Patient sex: M
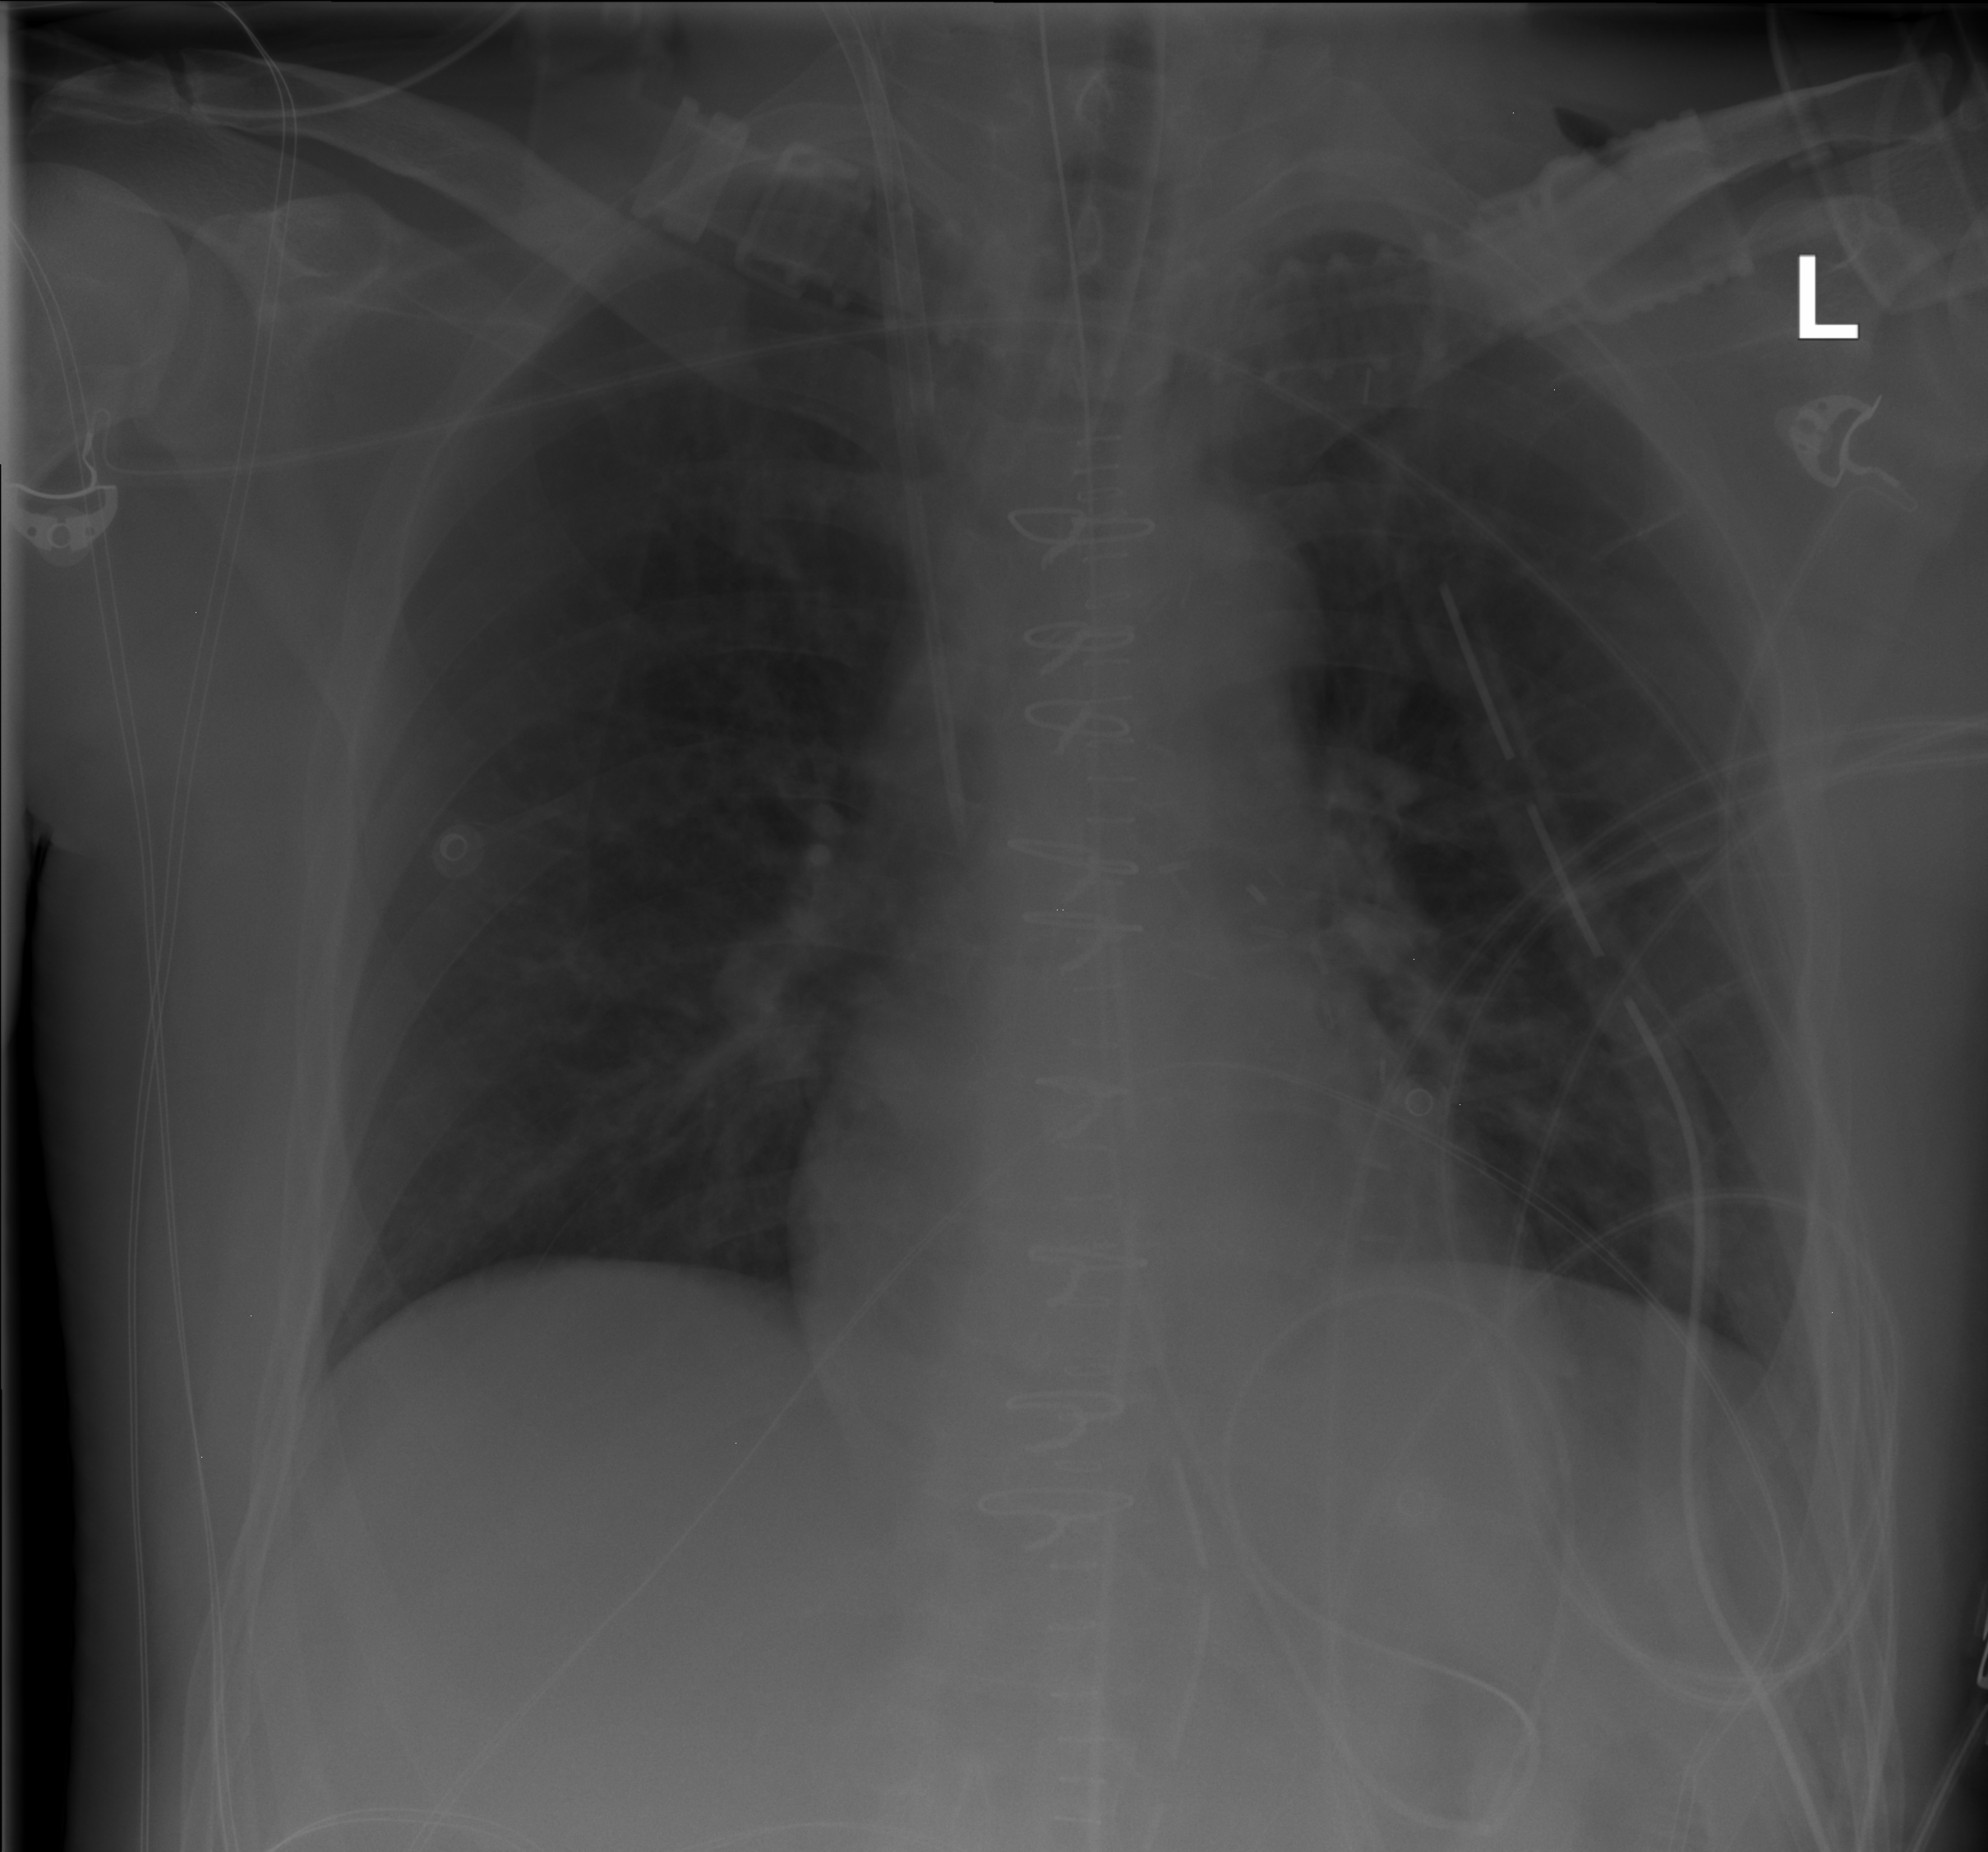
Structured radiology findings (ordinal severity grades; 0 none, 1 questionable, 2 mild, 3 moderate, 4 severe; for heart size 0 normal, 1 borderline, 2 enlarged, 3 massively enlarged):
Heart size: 0
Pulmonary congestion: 2
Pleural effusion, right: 0
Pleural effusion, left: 0
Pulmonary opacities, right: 0
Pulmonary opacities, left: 0
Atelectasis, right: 0
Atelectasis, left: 0